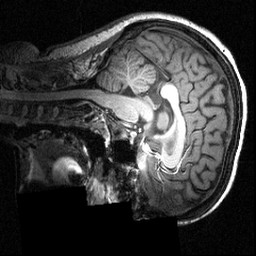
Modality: T1w
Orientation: sagittal
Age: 21
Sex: female
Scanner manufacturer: siemens
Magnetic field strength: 3.951 T
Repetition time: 1.5 s
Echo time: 0.00335 s